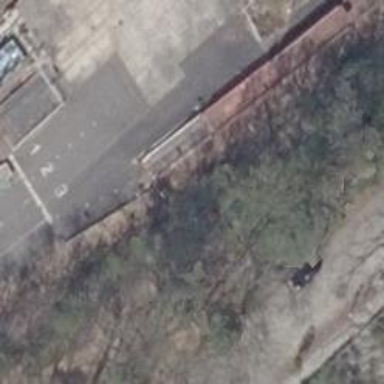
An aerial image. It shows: Car shuttle railway.